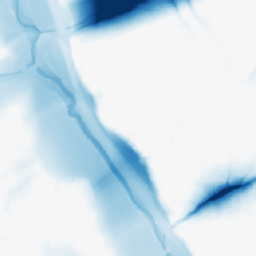
Category: morphological
Decomposition family: morphological
Decomposition parameters: operation: closing
size: 50
Upsampling method: area
Upsampling parameters: scale: 2
Upsampling scale: 2